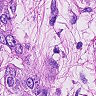
Metastatic tissue present: yes